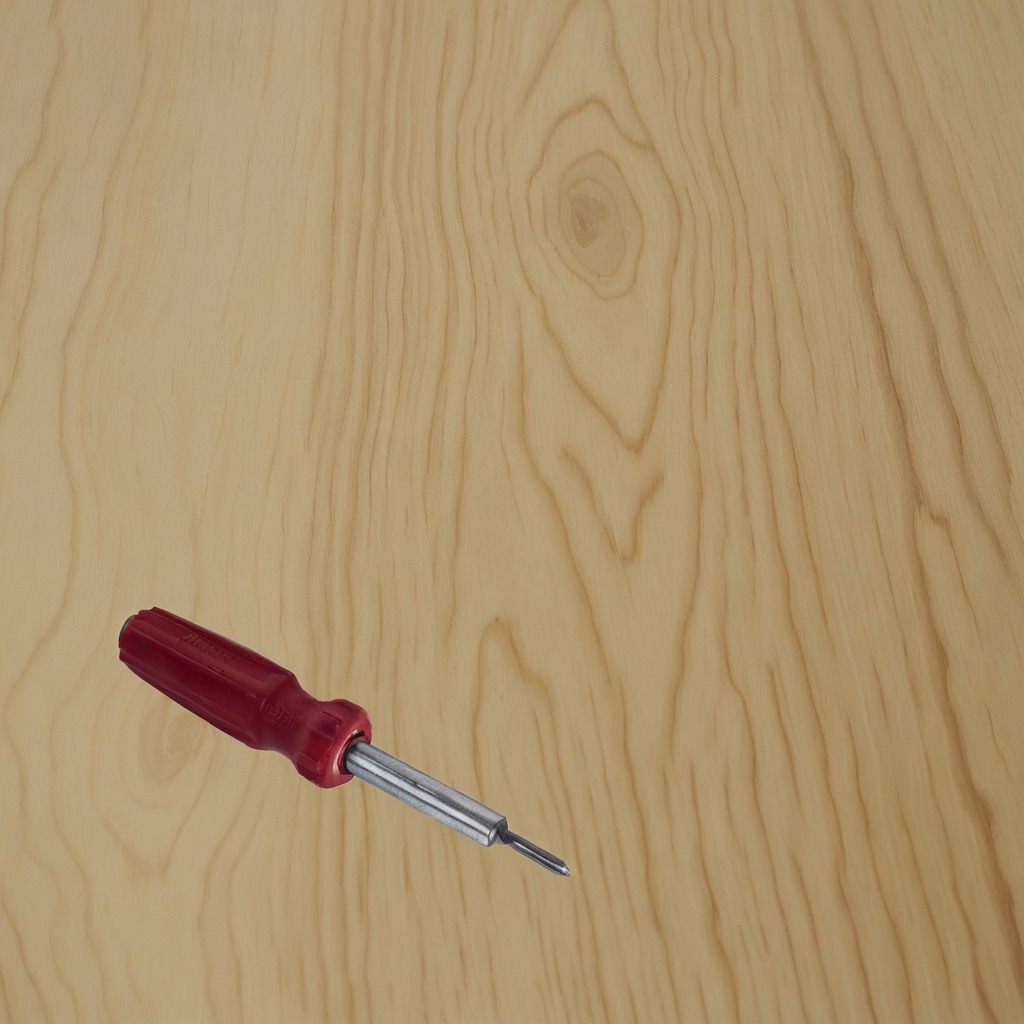
A screwdriver lies on a plywood surface in a paint workshop lit by afternoon window light.